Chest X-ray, AP view. Patient: 21 years old, sex M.
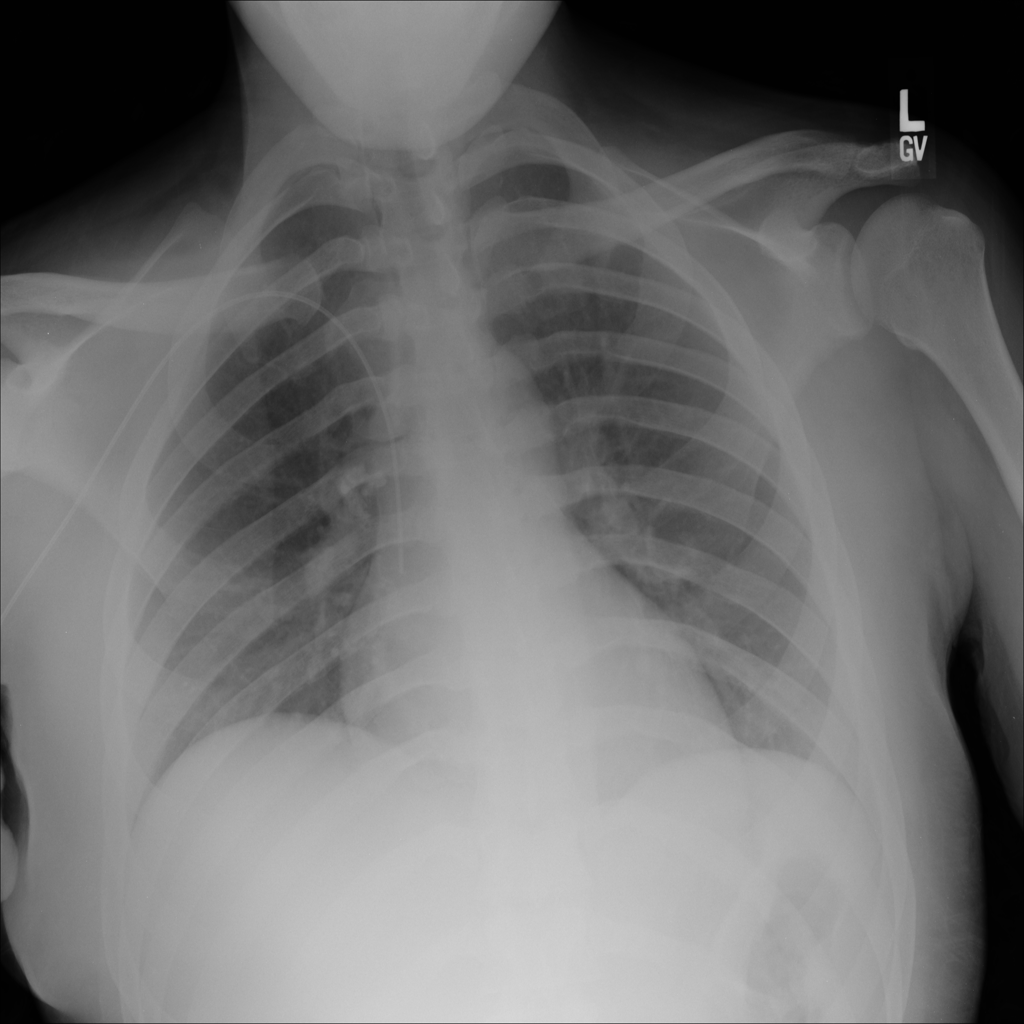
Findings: No Finding